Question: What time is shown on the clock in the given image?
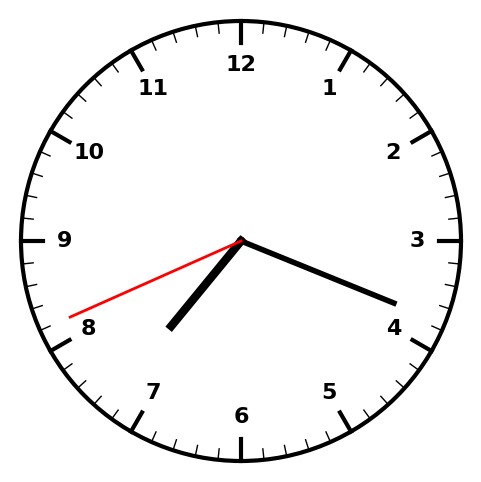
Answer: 07:18:41